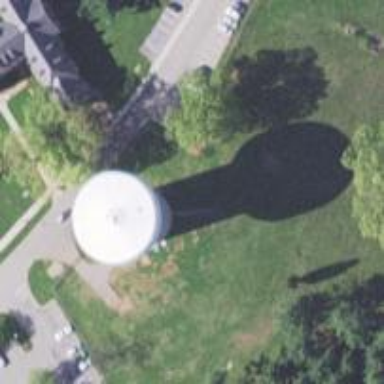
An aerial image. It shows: Water tower that is man-made.